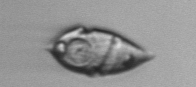
Label: Gyrodinium